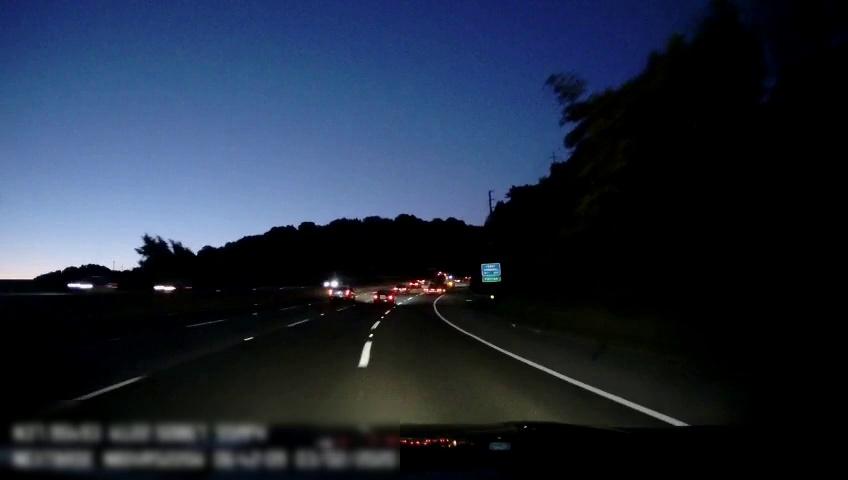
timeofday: Night
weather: Other
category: Drivable Space
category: Vehicles | Car
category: Vehicles | Car
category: Vehicles | SUV
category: Vehicles | Truck
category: Lanes | Current Lane
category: Lanes | Current Lane
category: Lanes | Alternate Lane
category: Lanes | Alternate Lane
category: Traffic | Signs